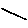
Label: line